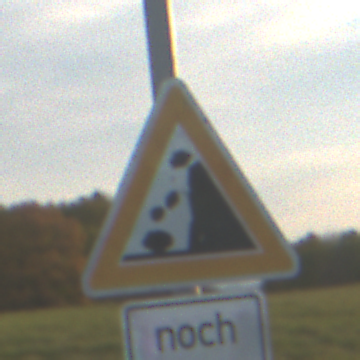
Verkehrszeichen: SteinschlagRechts
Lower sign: LaengeEinerStrecke3
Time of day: SunriseSunset
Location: Outdoor (Nature)
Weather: PartlyCloudy
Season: NotSpecified
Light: Natural